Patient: sex M, age 47
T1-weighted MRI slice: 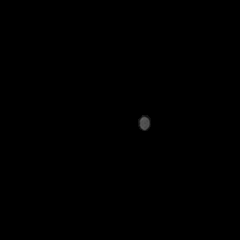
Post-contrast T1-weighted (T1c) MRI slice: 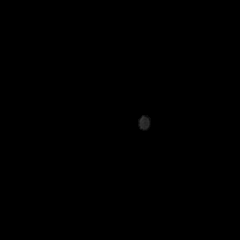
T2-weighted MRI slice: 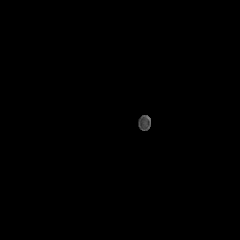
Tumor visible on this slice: no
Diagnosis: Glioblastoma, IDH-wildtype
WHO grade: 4